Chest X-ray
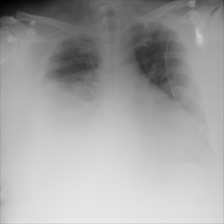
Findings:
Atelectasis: positive
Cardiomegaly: negative
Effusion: positive
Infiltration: negative
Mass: negative
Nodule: negative
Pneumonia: negative
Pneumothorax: negative
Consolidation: negative
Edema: negative
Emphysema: negative
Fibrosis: negative
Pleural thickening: negative
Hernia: negative